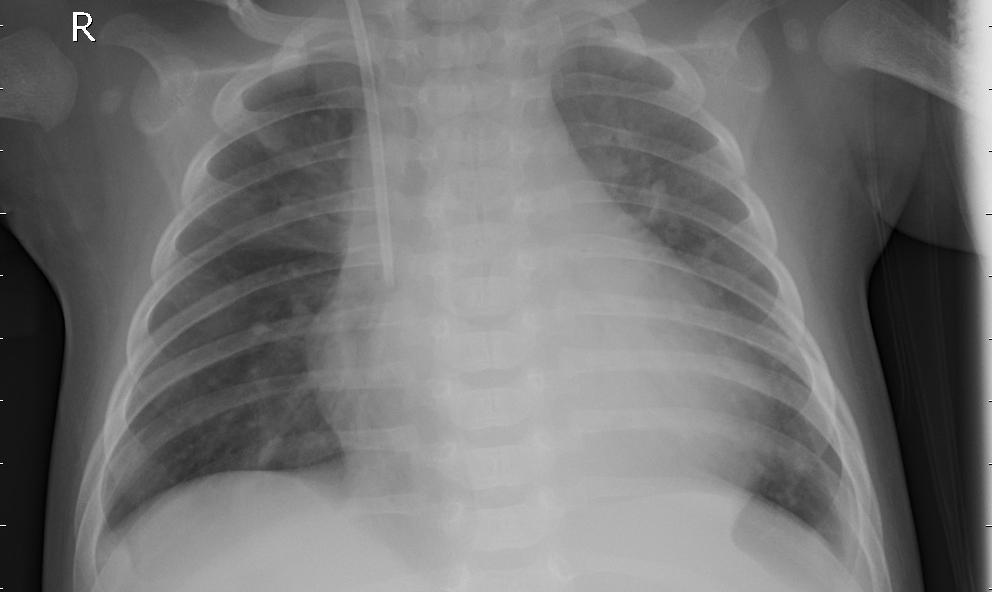
Diagnosis: PNEUMONIA